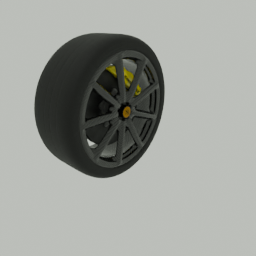
Label: mechanical